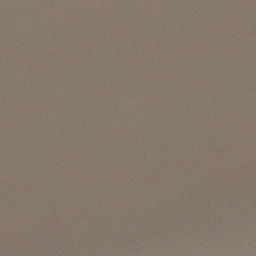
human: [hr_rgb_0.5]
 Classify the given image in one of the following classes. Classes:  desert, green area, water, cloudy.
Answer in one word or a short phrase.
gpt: cloudy